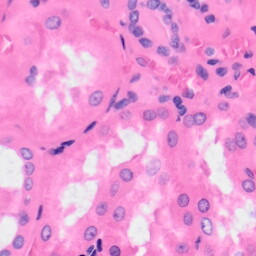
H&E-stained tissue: Kidney